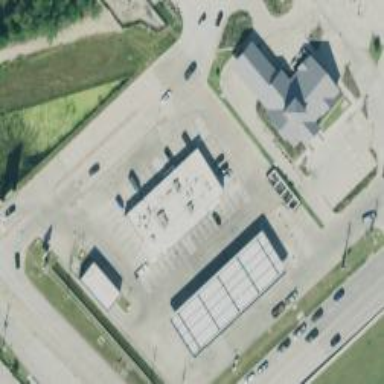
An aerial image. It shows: Convenience shop.